Question: Funny question but I stacked on it. I opened in VS2013 solution file which uses VS2012, but it still doesn't show me any screen for upgrade solution to VS2013. I mean I can open this project in VS 2013 and it works but solution file still shows that it use VS2012

According to this article some wizard should be shown, but it doesn't
<URL>
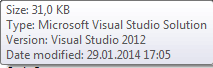
Answer: Found the answer. We need to correct manually the Visual Studio sln file like this
'''
Microsoft Visual Studio Solution File, Format Version 12.00
# Visual Studio 2013
VisualStudioVersion = 12.0.21005.1
MinimumVisualStudioVersion = 10.0.40219.1
'''